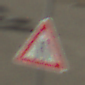
Verkehrszeichen: EinseitigVerengteFahrbahnRechts
Umgebung: Outdoor, RoadRail
Tageszeit: MorningAfternoon
Wetter: PartlyCloudy
Licht: Natural
Jahreszeit: NotSpecified
Kontrast: HighContrast